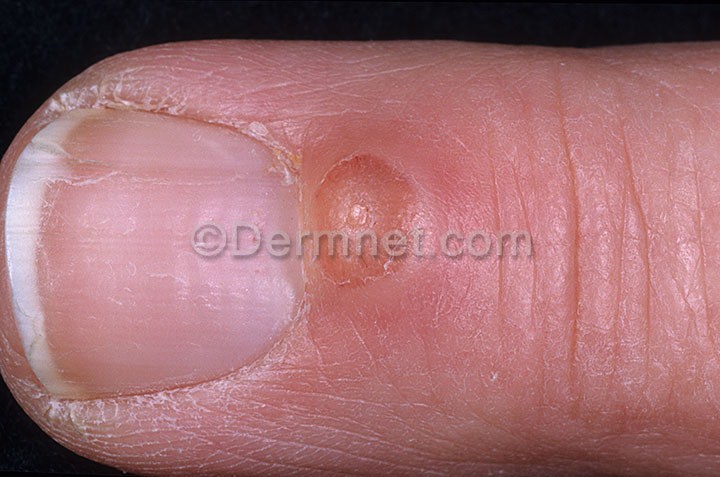
Disease: Nail Fungus and other Nail Disease